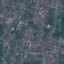
Land use / land cover: Residential